Question: I can't resolve the groovy.json.JsonSlurper in the build.gradle file with Intellij, does anyone know how to fix it?
'''
plugins {
id 'java'
}
group 'org.example'
version '1.0-SNAPSHOT'
repositories {
mavenCentral()
}
dependencies {
testImplementation 'org.junit.jupiter:junit-jupiter-api:5.8.1'
testRuntimeOnly 'org.junit.jupiter:junit-jupiter-engine:5.8.1'
}
test {
useJUnitPlatform()
}
task sample() {
doLast {
sample();
}
}
import groovy.json.JsonSlurper
def sample(){
def json = new JsonSlurper().parseText('{"a":"b"}')
println(json);
}
'''

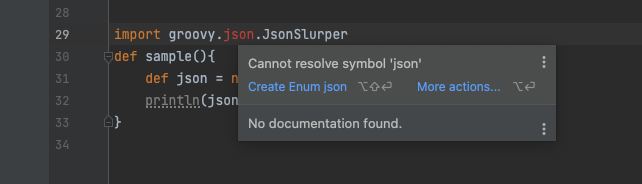
Answer: You missing the needed dependency.
Add 'org.codehaus.groovy:groovy-json:3.0.9' in 'dependencies' section so ti will look like
'''
dependencies {
testImplementation 'org.junit.jupiter:junit-jupiter-api:5.8.1'
testRuntimeOnly 'org.junit.jupiter:junit-jupiter-engine:5.8.1'
implementation 'org.codehaus.groovy:groovy-json:3.0.9'
}
'''
And then you can test with CLI as 'gradle sample' or './gradlew sample' and it will return '{a=b}'